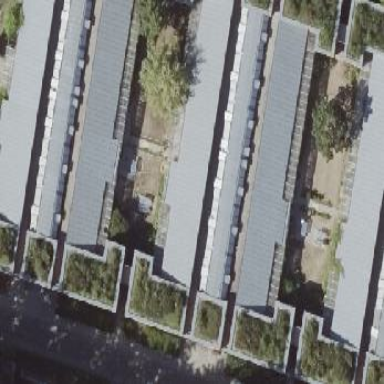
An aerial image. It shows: Hospital building.